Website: apple
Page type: billing-address
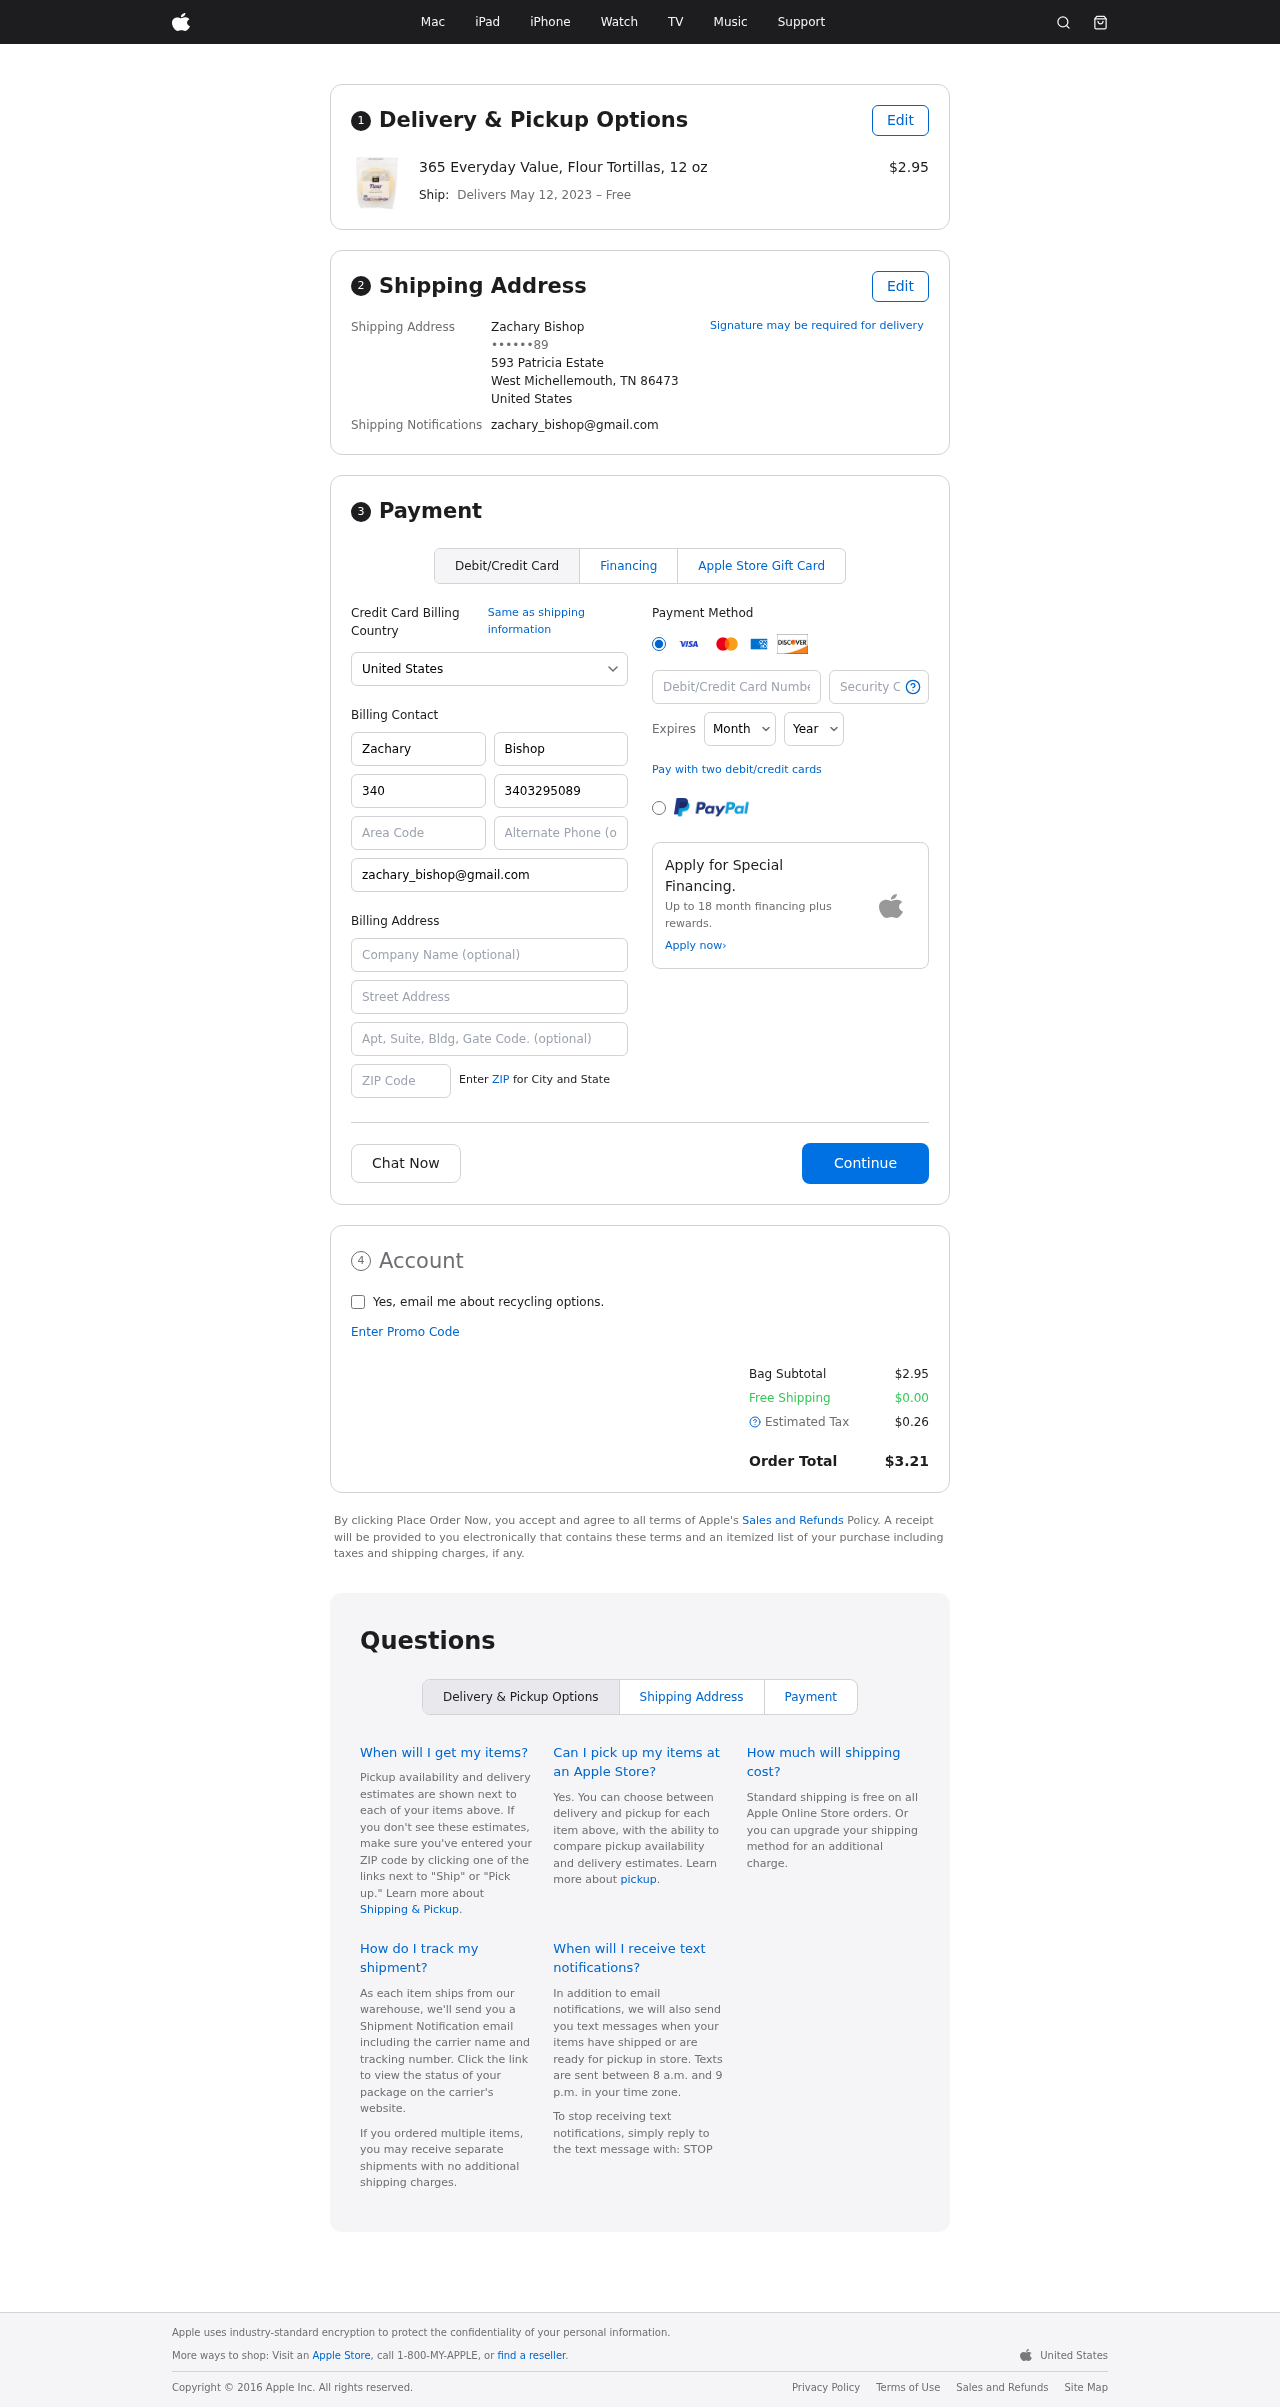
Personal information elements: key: PII_CARD_CVV
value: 552
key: PII_CARD_EXPIRY_MONTH
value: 12
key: PII_CARD_EXPIRY_YEAR
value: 26
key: PII_CARD_NUMBER
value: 6011 8676 8953 4697
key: PII_CITY_STATE_ZIP
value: West Michellemouth, TN 86473
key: PII_COUNTRY
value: United States
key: PII_EMAIL
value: zachary_bishop@gmail.com
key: PII_FULLNAME
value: Zachary Bishop
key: PII_STREET
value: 593 Patricia Estate
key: PII_PHONE_MASKED
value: ••••••89
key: PII_BILLING_FIRSTNAME
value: Zachary
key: PII_BILLING_LASTNAME
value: Bishop
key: PII_BILLING_PHONE_AREA
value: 340
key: PII_BILLING_PHONE
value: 3403295089
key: PII_BILLING_EMAIL
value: zachary_bishop@gmail.com
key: PII_BILLING_STREET
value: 593 Patricia Estate
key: PII_BILLING_STREET2
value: Apt. 745
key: PII_BILLING_POSTCODE
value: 86473
Product elements: key: PRODUCT1_NAME
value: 365 Everyday Value, Flour Tortillas, 12 oz
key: PRODUCT1_PRICE
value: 2.95
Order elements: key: ORDER_DELIVERY_DATE
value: May 12, 2023
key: ORDER_SUBTOTAL
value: $2.95
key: ORDER_SHIPPING_COST
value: $0.00
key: ORDER_TAX
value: $0.26
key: ORDER_TOTAL
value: $3.21